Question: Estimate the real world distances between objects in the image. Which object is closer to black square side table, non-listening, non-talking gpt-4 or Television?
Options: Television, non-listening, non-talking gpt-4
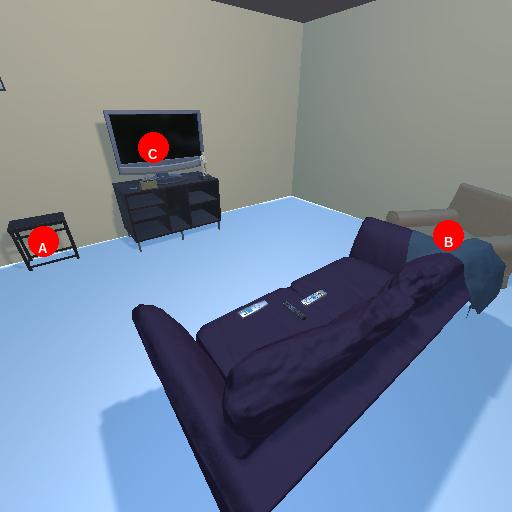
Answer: Television